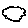
Label: cloud